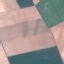
Land use / land cover class: AnnualCrop